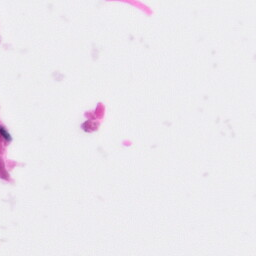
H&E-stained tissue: Pancreatic